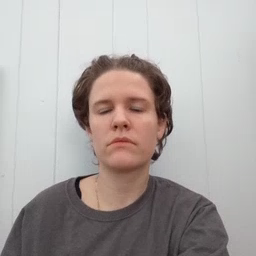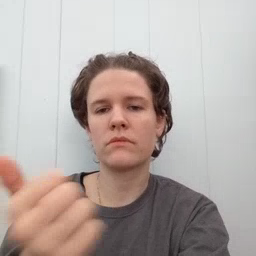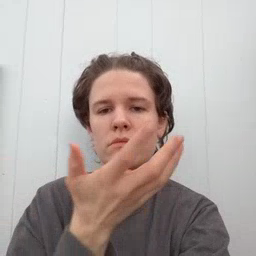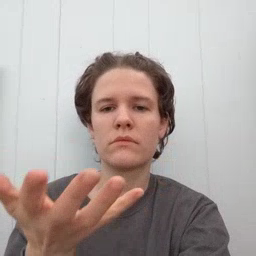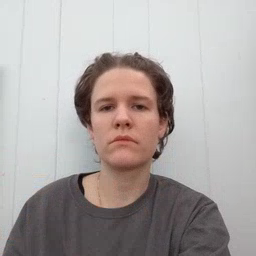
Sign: every